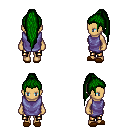
a pixel art fantasy rpg character, female body template, human, tanned skin, chain tabard jacket, gold greaves, green extra-long topknot hairstyle, brown slippers, four views (front, back, left, right), 2x2 character sprite sheet, small pixel art, hard edges, no anti-aliasing